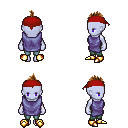
a pixel art fantasy rpg character, female body template, dark elf, purple skin, chain tabard jacket, teal pants, brown mohawk hairstyle, red bandana, gold boots, four views (front, back, left, right), 2x2 character sprite sheet, small pixel art, hard edges, no anti-aliasing